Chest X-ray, PA view. Patient: 27 years old, sex F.
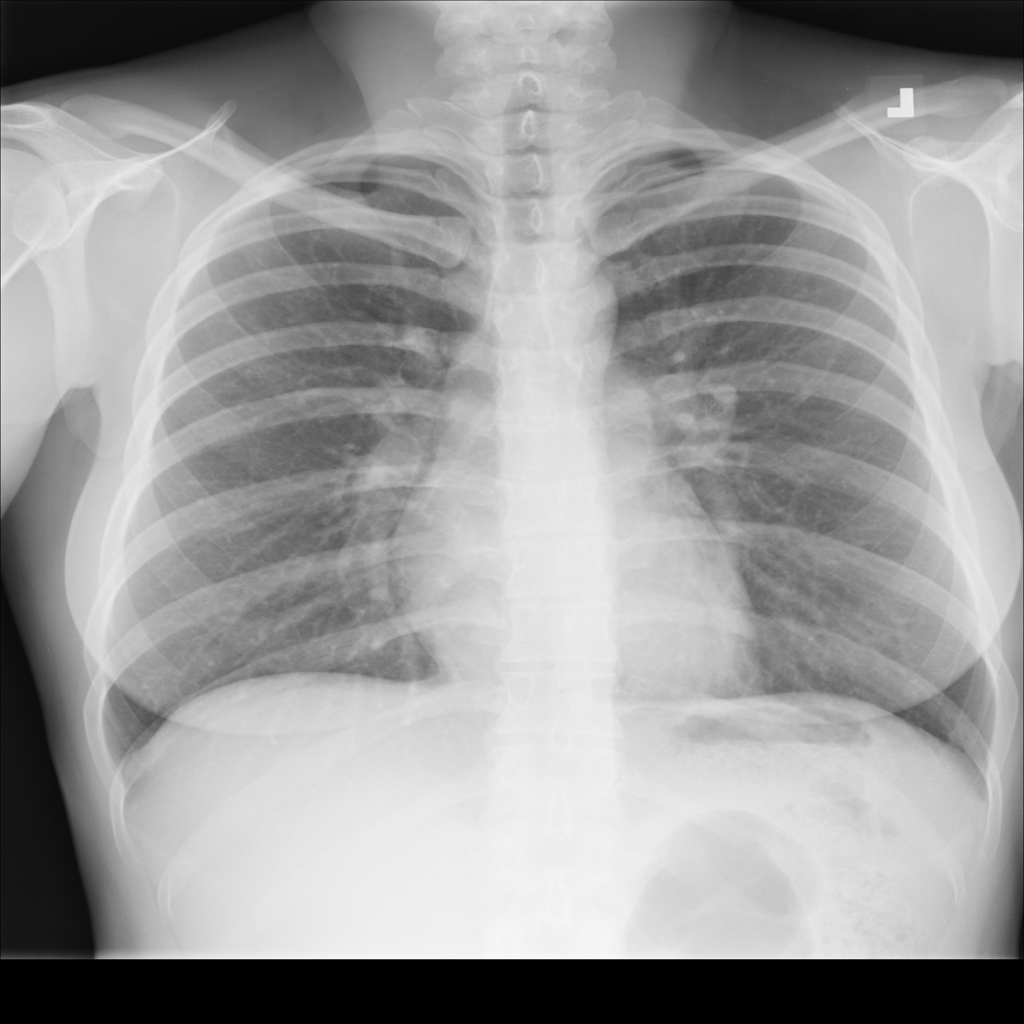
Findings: No Finding